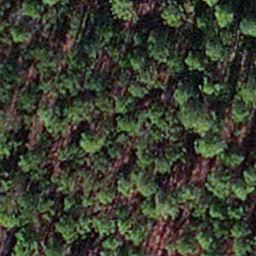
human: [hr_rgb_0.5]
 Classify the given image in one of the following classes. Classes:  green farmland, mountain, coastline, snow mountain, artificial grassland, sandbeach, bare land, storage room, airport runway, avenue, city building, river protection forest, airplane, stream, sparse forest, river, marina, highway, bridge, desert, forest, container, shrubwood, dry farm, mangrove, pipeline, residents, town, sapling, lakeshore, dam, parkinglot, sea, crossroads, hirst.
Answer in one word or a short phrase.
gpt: sapling